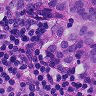
Metastatic tissue present: yes